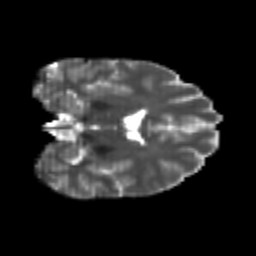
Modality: T2w
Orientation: coronal
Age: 22
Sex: male
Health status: healthy
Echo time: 0.074 s